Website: apple-inc
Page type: customer-info-address
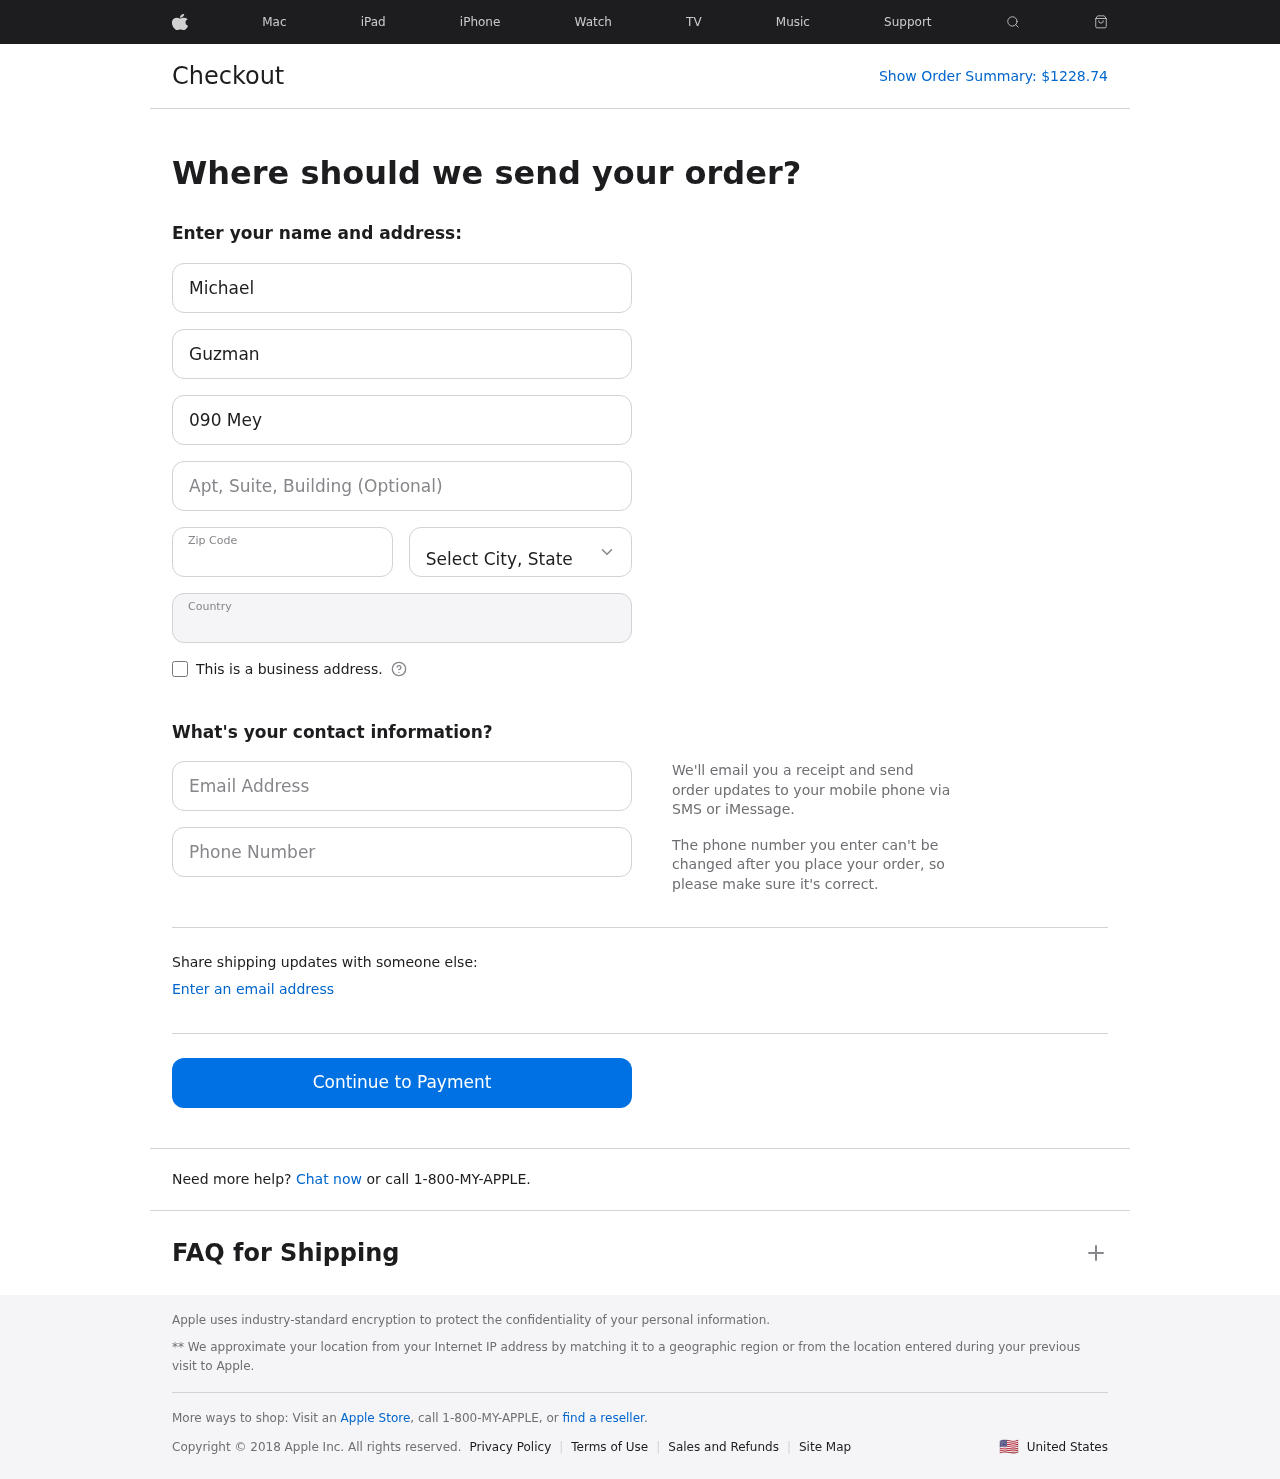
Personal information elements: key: PII_CITY_STATE
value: Pamelaport, AK
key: PII_COUNTRY
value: United States
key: PII_EMAIL
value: mguzman@hotmail.com
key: PII_FIRSTNAME
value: Michael
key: PII_LASTNAME
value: Guzman
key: PII_PHONE
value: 9974423378
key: PII_POSTCODE
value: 61247
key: PII_STREET
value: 090 Meyer Wall
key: PII_STREET2
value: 7763 Sarah Inlet
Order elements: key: ORDER_TOTAL
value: $1228.74